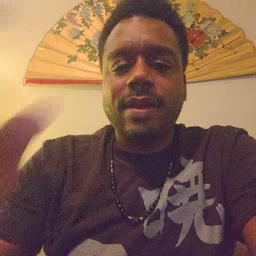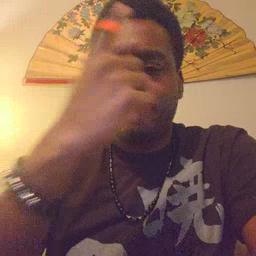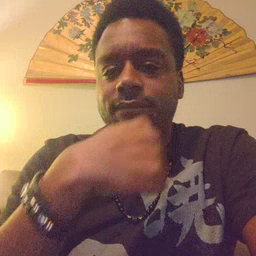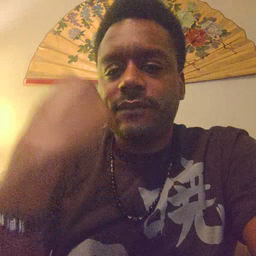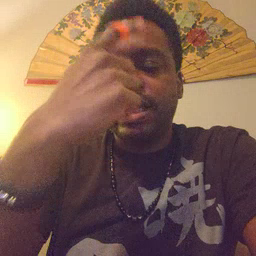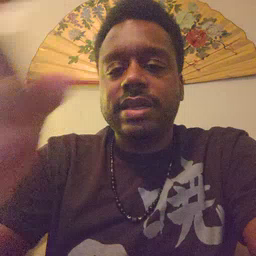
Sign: face